Question: When I enter some text and press and hold on it then context menu is presented with items like cut,copy,select text and so on.
Is there any way to add my own custom item to this context menu ? I do not how this things works but I guess that should be possible to register something in the manifest just like registering activities and broadcasts . . .
Thanks,
Any ideas are wellcomed

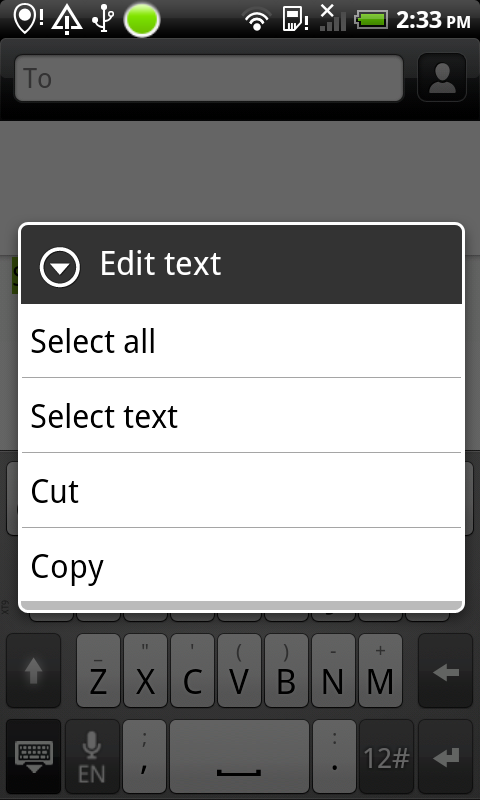
Answer: > Is there any way to add my own custom item to this context menu ?
Only for widgets in your own activities, not for the system as a whole.
Also, 'EditText' is problematic even for your own activities, as some device manufacturers are bypassing the normal context menu system, so you can't add to them.
That being said, for your own activities, just follow the instructions to <URL> for the widgets of interest.